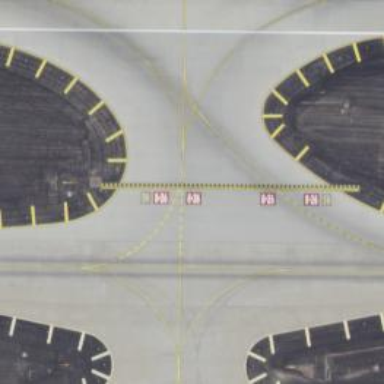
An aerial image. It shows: Image of taxiway at airport.